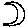
Label: moon